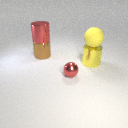
large red metal cylinder above large brown metal cylinder